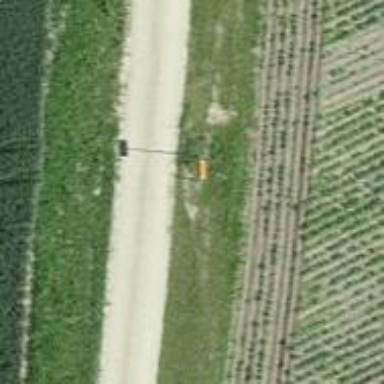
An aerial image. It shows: Pole with roof covering.